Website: bh-photo
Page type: address-validator
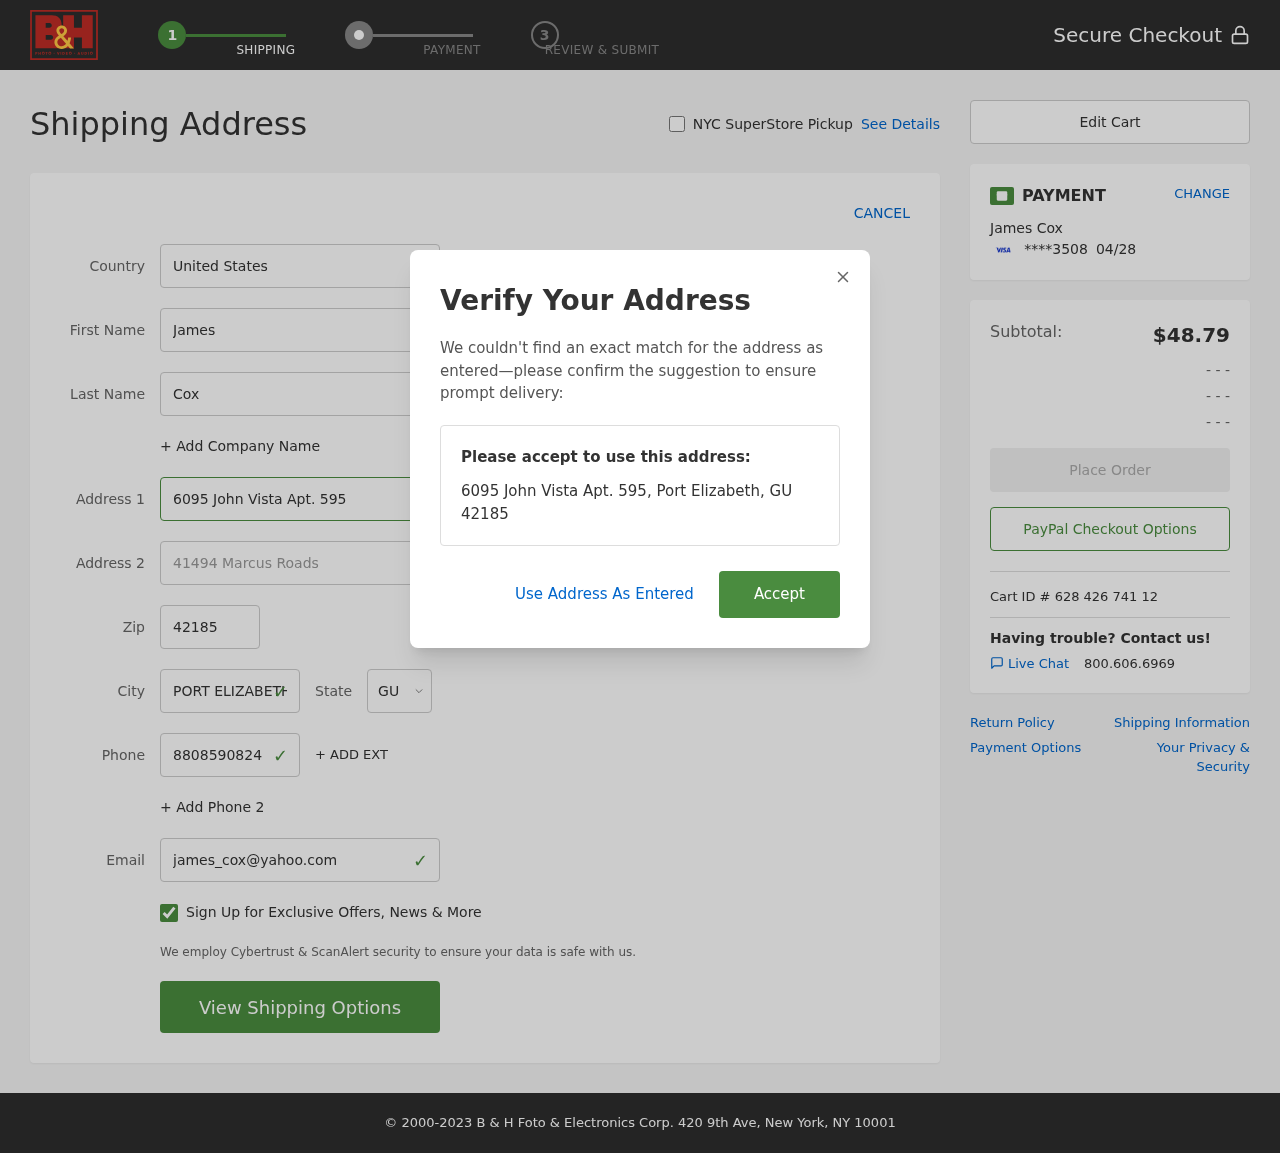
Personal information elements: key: PII_CARD_EXPIRY
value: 04/28
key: PII_CARD_LAST4
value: ****3508
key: PII_CITY
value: Port Elizabeth
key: PII_COUNTRY
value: United States
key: PII_EMAIL
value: james_cox@yahoo.com
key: PII_FIRSTNAME
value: James
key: PII_FULLNAME
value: James Cox
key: PII_LASTNAME
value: Cox
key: PII_PHONE
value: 8808590824
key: PII_POSTCODE
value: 42185
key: PII_STATE_ABBR
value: GU
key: PII_STREET
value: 6095 John Vista Apt. 595
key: PII_STREET2
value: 41494 Marcus Roads
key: PII_CITY_STATE_ZIP
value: Port Elizabeth, GU 42185
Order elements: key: ORDER_SUBTOTAL
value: $48.79
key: ORDER_ID
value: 628 426 741 12